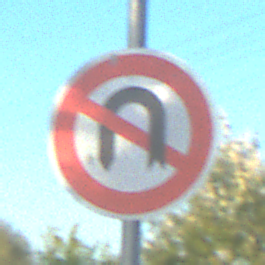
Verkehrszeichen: VerbotWenden
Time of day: SunriseSunset
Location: Outdoor (RoadRail)
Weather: Clear
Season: NotSpecified
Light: Natural